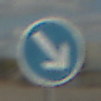
Verkehrszeichen: VorgeschriebeneVorbeifahrtRechts
Umgebung: Outdoor, RoadRail
Tageszeit: MorningAfternoon
Wetter: PartlyCloudy
Licht: Natural
Jahreszeit: NotSpecified
Kontrast: HighContrast